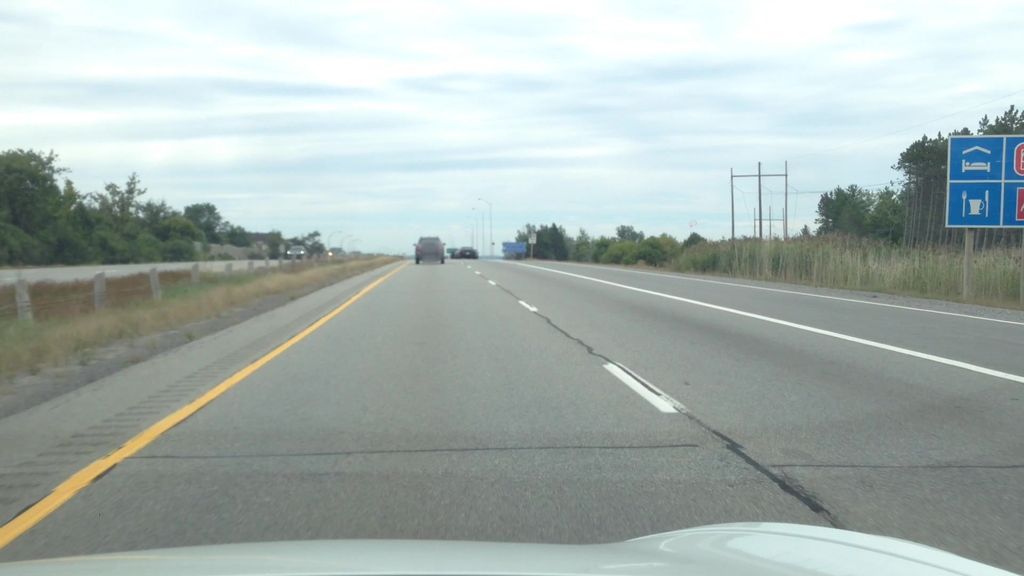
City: ottawa-gatineau